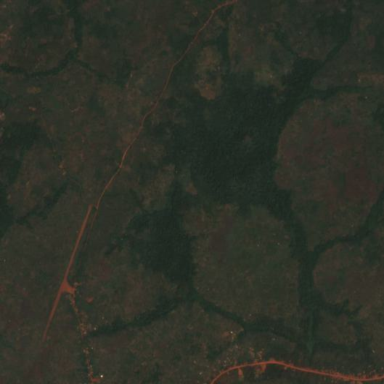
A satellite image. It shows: Forest area.